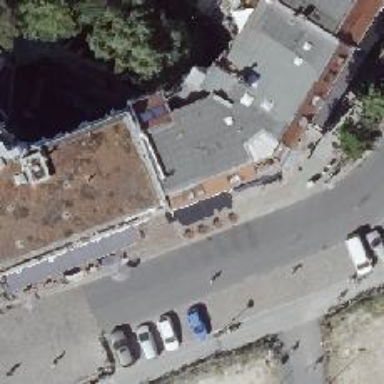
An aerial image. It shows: Fast food establishment.